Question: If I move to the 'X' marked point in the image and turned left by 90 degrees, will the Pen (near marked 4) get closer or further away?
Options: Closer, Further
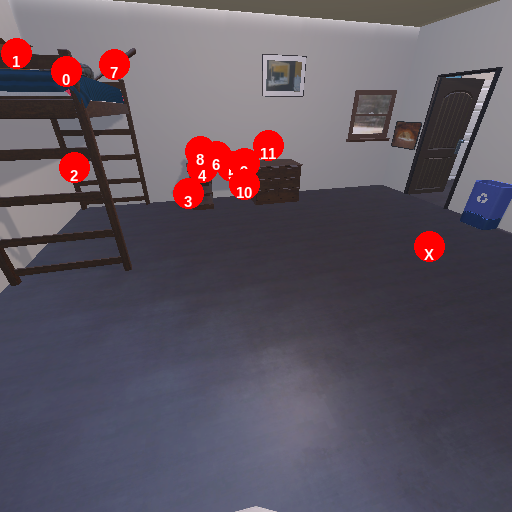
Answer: Closer